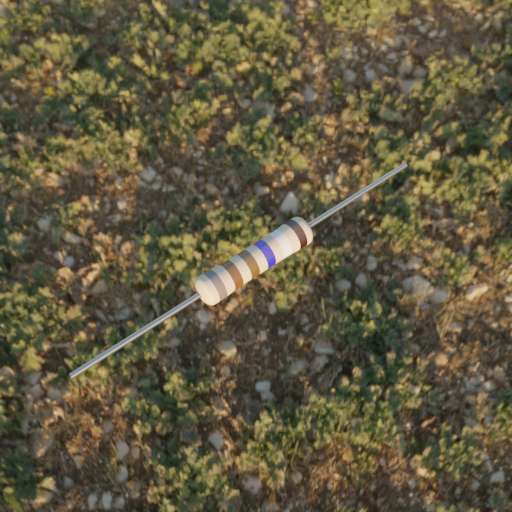
Resistor colour bands (in order): gray, brown, brown, blue, white, black